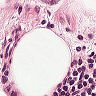
Metastatic tissue present: no